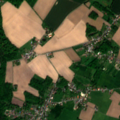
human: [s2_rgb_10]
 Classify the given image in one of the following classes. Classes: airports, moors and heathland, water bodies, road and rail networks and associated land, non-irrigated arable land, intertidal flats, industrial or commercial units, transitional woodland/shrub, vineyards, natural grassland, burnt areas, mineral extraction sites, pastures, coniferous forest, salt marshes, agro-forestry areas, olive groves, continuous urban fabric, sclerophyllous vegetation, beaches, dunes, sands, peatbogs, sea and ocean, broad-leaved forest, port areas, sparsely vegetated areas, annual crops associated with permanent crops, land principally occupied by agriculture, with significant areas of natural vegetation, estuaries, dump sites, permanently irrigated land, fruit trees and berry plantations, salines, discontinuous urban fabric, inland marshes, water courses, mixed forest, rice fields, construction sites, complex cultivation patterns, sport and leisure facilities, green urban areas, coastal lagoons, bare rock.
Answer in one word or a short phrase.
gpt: discontinuous urban fabric, non-irrigated arable land, complex cultivation patterns, broad-leaved forest, coniferous forest, mixed forest